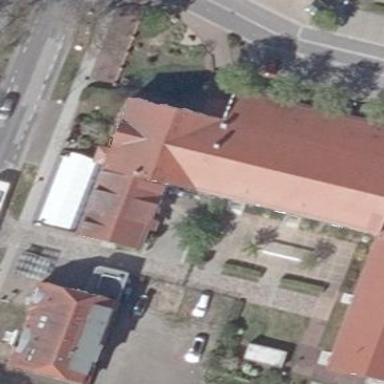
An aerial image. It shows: Community center building.